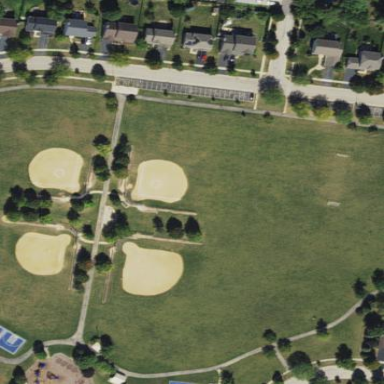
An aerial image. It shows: Baseball pitch for leisure and sports activities.